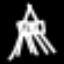
Label: The Eiffel Tower